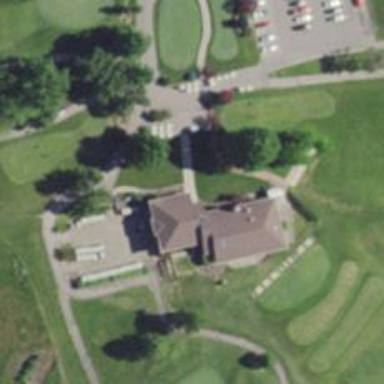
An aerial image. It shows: Path for golf carts.